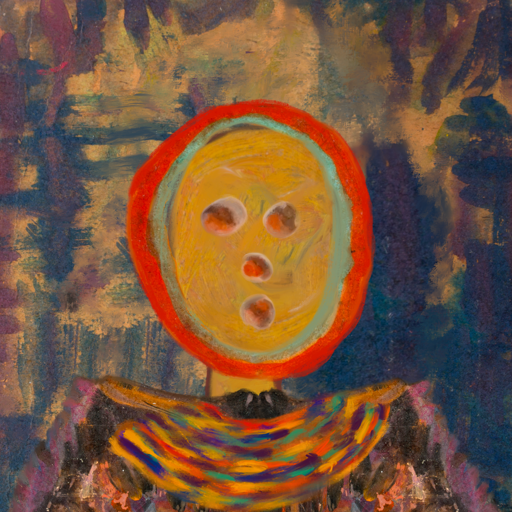
Background: InTheSun, Head And Neck Front: After_Raid, Face Front: Rupkatha, Bust: Gypsy_Queen, Hair Front: Sisters, Head Accessory: Blank, Second Necklace: An_Impression_2, Necklace: Blank, Baby: Blank